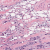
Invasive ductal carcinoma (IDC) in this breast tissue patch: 1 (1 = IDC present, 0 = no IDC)